Field crop: maize
Growth stage: 2
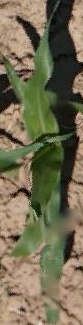
Species: maize